Question:
I have a view controller that displays a bunch of buttons for music control. One of them is a volume control located at the button. I wish to display a mini pop-up view that contains just a vertical slider when the volume control button is clicked. How can I achieve this?
The first solution that came up on my mind is setting a slider that is hidden initially, and will be shown after the button is clicked. But I don't want this solution. I want a more "professional" way. I also searched through the net about pop up views, most of them are something like a custom alert dialog in which the background is dimmed, and I don't want that.
So please help me if you can. Thanks in advance!
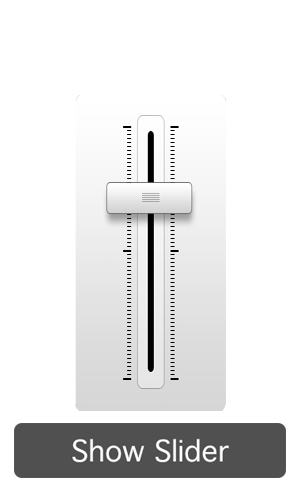
Answer: try this code:
'''
- (void)viewDidLoad
{
[super viewDidLoad];
popupView.hidden=YES;
}
'''
this code place in Show Slider button Click event
'''
[self showSliderPopup];// call method
popupView.hidden=NO;
'''
create popup method
'''
-(void) showSliderPopup{
UISlider *slider=[[UISlider alloc]initWithFrame:CGRectMake(10, 0, 300, 300)];
CGAffineTransform trans=CGAffineTransformMakeRotation(M_PI_2);
slider.transform=trans;
slider.minimumValue=1;
slider.maximumValue=100;
slider.continuous=NO;
[slider addTarget:self action:@selector(sliderChanhge:) forControlEvents:UIControlEventValueChanged];
popupView=[[UIView alloc]initWithFrame:CGRectMake(10, 10, 300, 350)]; // set popup frame your require position
[popupView addSubview:slider];
[self.view addSubview:popupView];
}
'''
Slider Change method
'''
-(IBAction)sliderChanhge:(id)sender
{
NSLog(@"%d",(int)slider.value);
}
'''